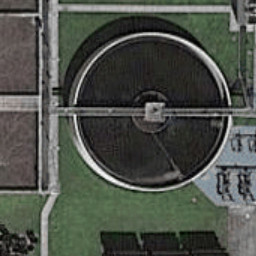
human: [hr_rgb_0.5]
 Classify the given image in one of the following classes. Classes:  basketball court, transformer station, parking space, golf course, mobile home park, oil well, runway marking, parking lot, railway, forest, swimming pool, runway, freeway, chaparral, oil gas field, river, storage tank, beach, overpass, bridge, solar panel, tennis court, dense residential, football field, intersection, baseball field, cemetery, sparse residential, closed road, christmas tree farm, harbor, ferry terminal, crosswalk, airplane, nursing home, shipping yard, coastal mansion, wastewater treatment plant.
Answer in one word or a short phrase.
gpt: wastewater treatment plant